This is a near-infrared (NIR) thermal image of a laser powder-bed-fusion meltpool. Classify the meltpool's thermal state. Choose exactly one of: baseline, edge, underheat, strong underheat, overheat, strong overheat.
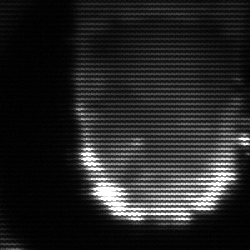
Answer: baseline